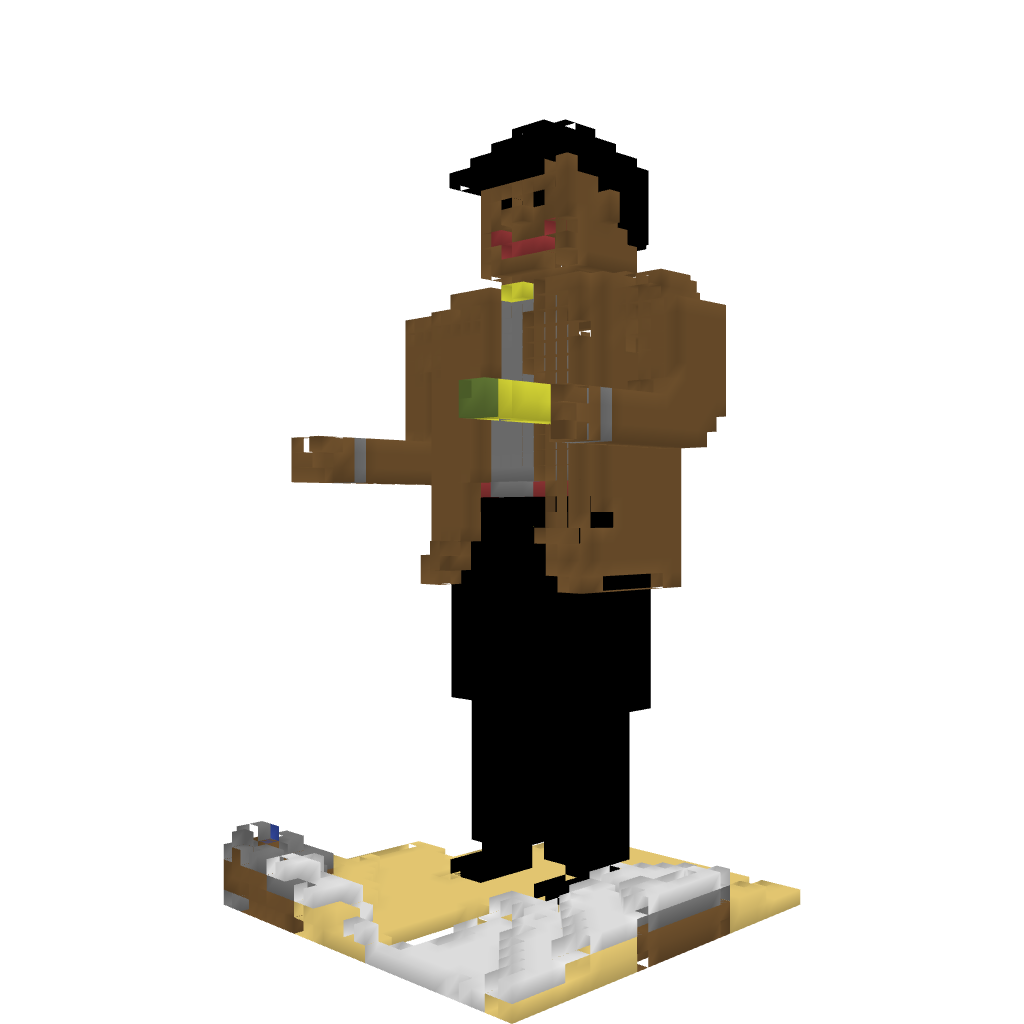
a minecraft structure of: Dr Who good quality